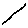
Label: line